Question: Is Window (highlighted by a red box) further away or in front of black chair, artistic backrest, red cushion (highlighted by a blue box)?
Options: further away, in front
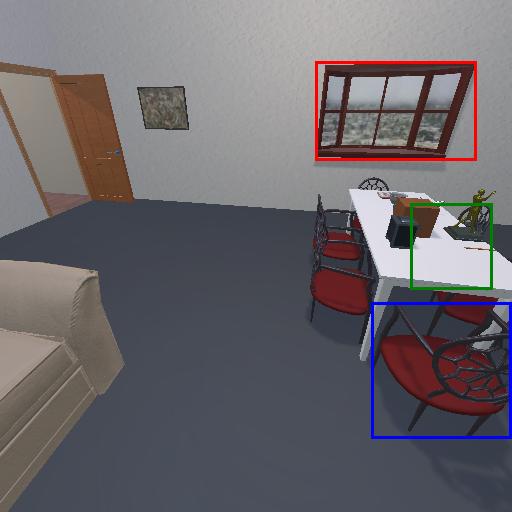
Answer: further away